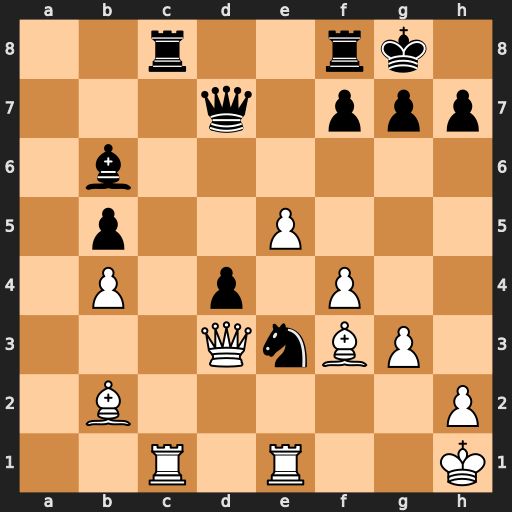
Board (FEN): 2r2rk1/3q1ppp/1b6/1p2P3/1P1p1P2/3QnBP1/1B5P/2R1R2K
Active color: w
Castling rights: -
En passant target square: -
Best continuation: Rxe3 Rxc1+ Bxc1 Qc8 Re1